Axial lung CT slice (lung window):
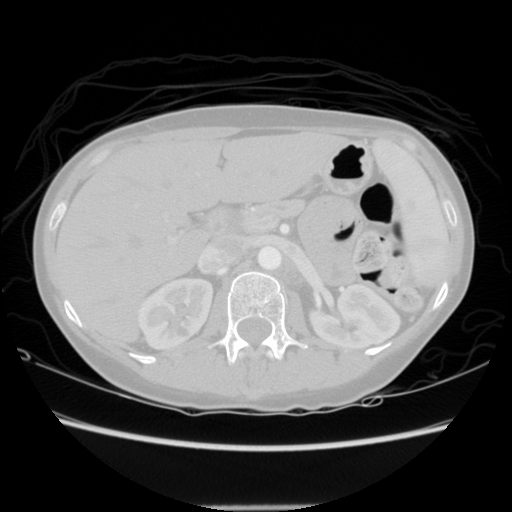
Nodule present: no